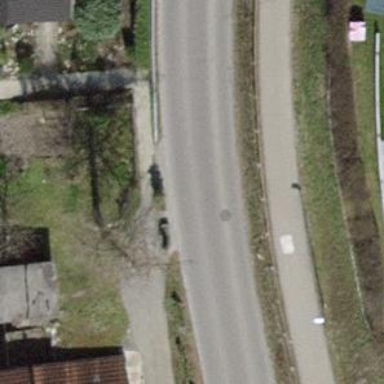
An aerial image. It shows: Bollard barrier.